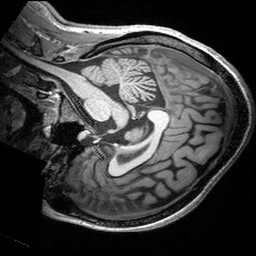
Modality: T1w
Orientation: sagittal
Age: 23
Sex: female
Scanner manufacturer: siemens
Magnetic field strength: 3 T
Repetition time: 2.53 s
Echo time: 0.00299 s